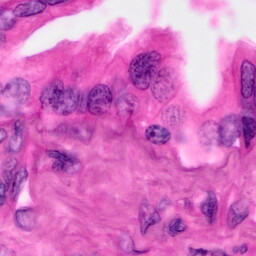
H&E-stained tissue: Pancreatic